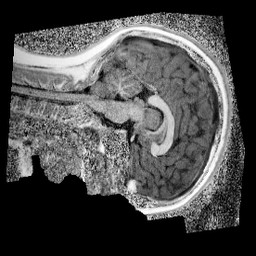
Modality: UNIT1_denoised
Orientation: sagittal
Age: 11
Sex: female
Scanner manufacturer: siemens
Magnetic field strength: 3 T
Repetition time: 4 s
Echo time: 0.00299 s